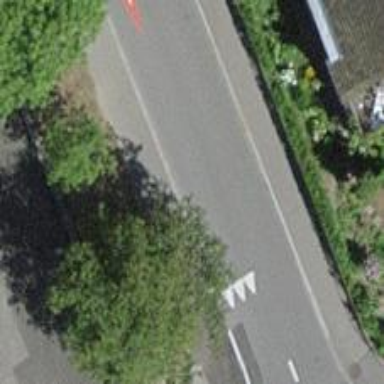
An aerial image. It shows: Traffic calming hump on the road.